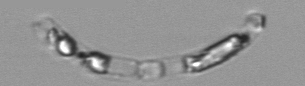
Label: Guinardia_striata